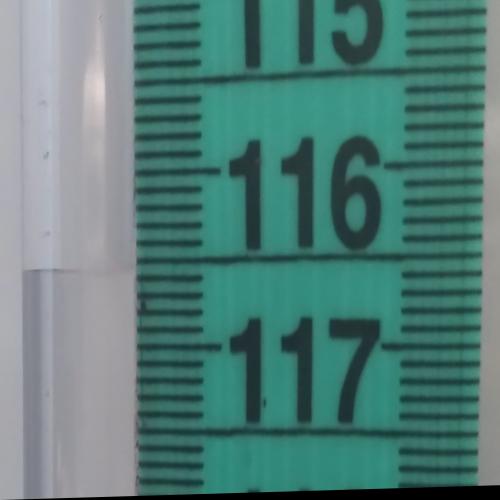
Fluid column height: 116.6 cm